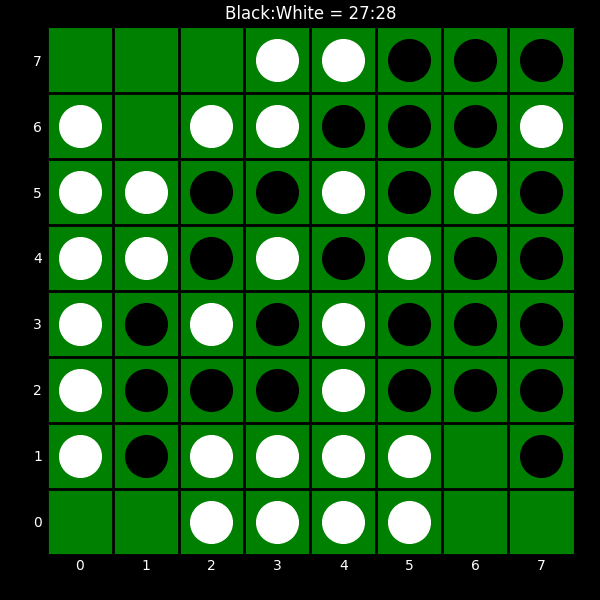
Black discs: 27
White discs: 28